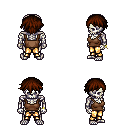
a pixel art fantasy rpg character, male body template, skeleton, brown pirate shirt, gold greaves, brown short bangs hairstyle, bracelets, four views (front, back, left, right), 2x2 character sprite sheet, small pixel art, hard edges, no anti-aliasing